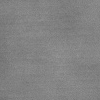
Atmospheric dust classification: dusty